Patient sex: M
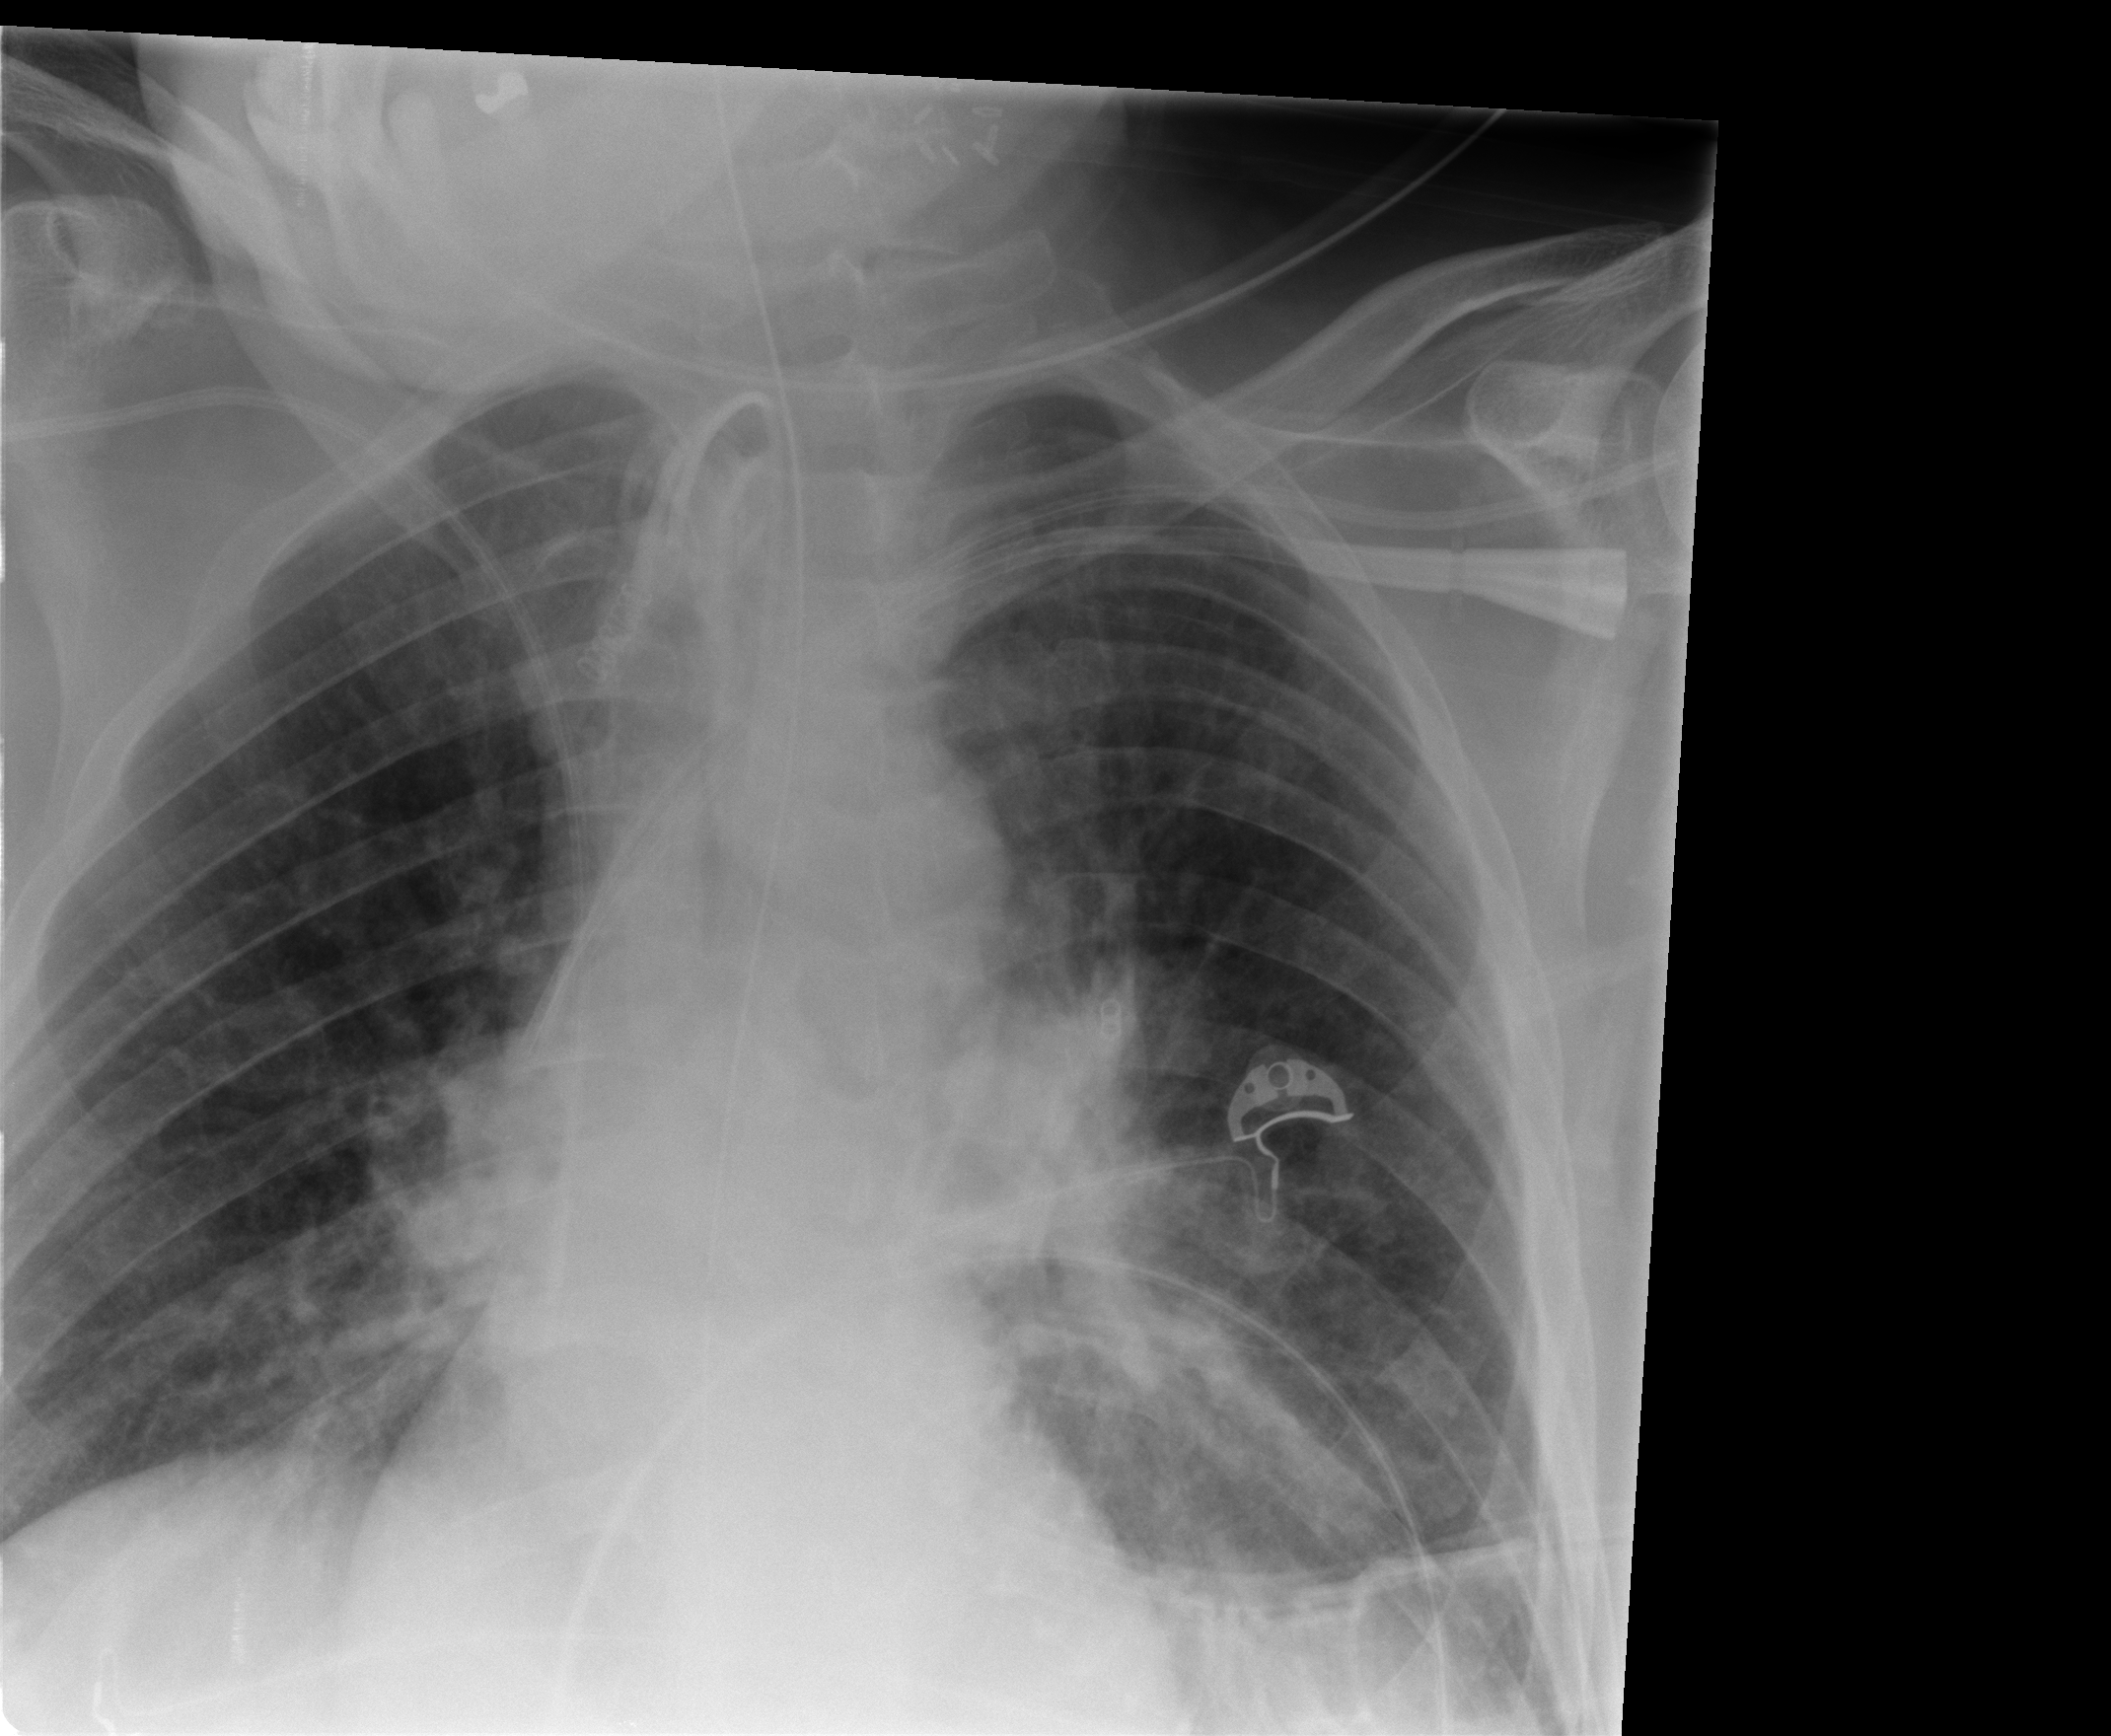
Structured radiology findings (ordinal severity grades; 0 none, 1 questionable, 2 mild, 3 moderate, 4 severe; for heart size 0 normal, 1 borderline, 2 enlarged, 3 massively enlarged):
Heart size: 0
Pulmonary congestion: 0
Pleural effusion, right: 0
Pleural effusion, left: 0
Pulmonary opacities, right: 1
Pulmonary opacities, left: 1
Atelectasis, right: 0
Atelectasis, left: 2